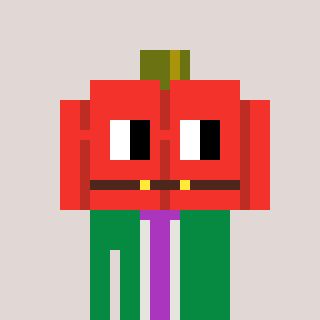
a pixel art character with square red glasses, a pumpkin-shaped head and a green-colored body on a warm background